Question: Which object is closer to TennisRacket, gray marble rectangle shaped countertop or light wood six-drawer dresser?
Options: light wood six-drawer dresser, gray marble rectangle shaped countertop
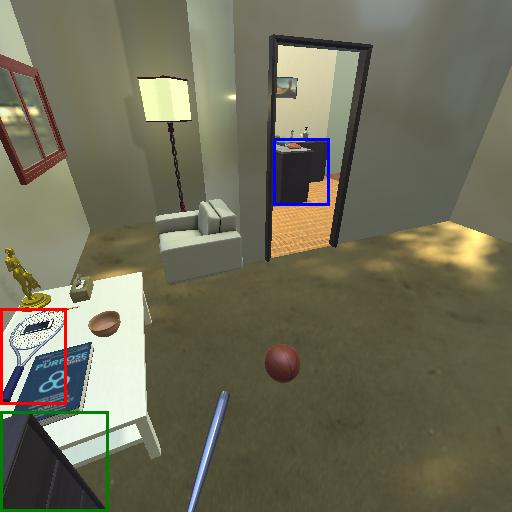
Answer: light wood six-drawer dresser